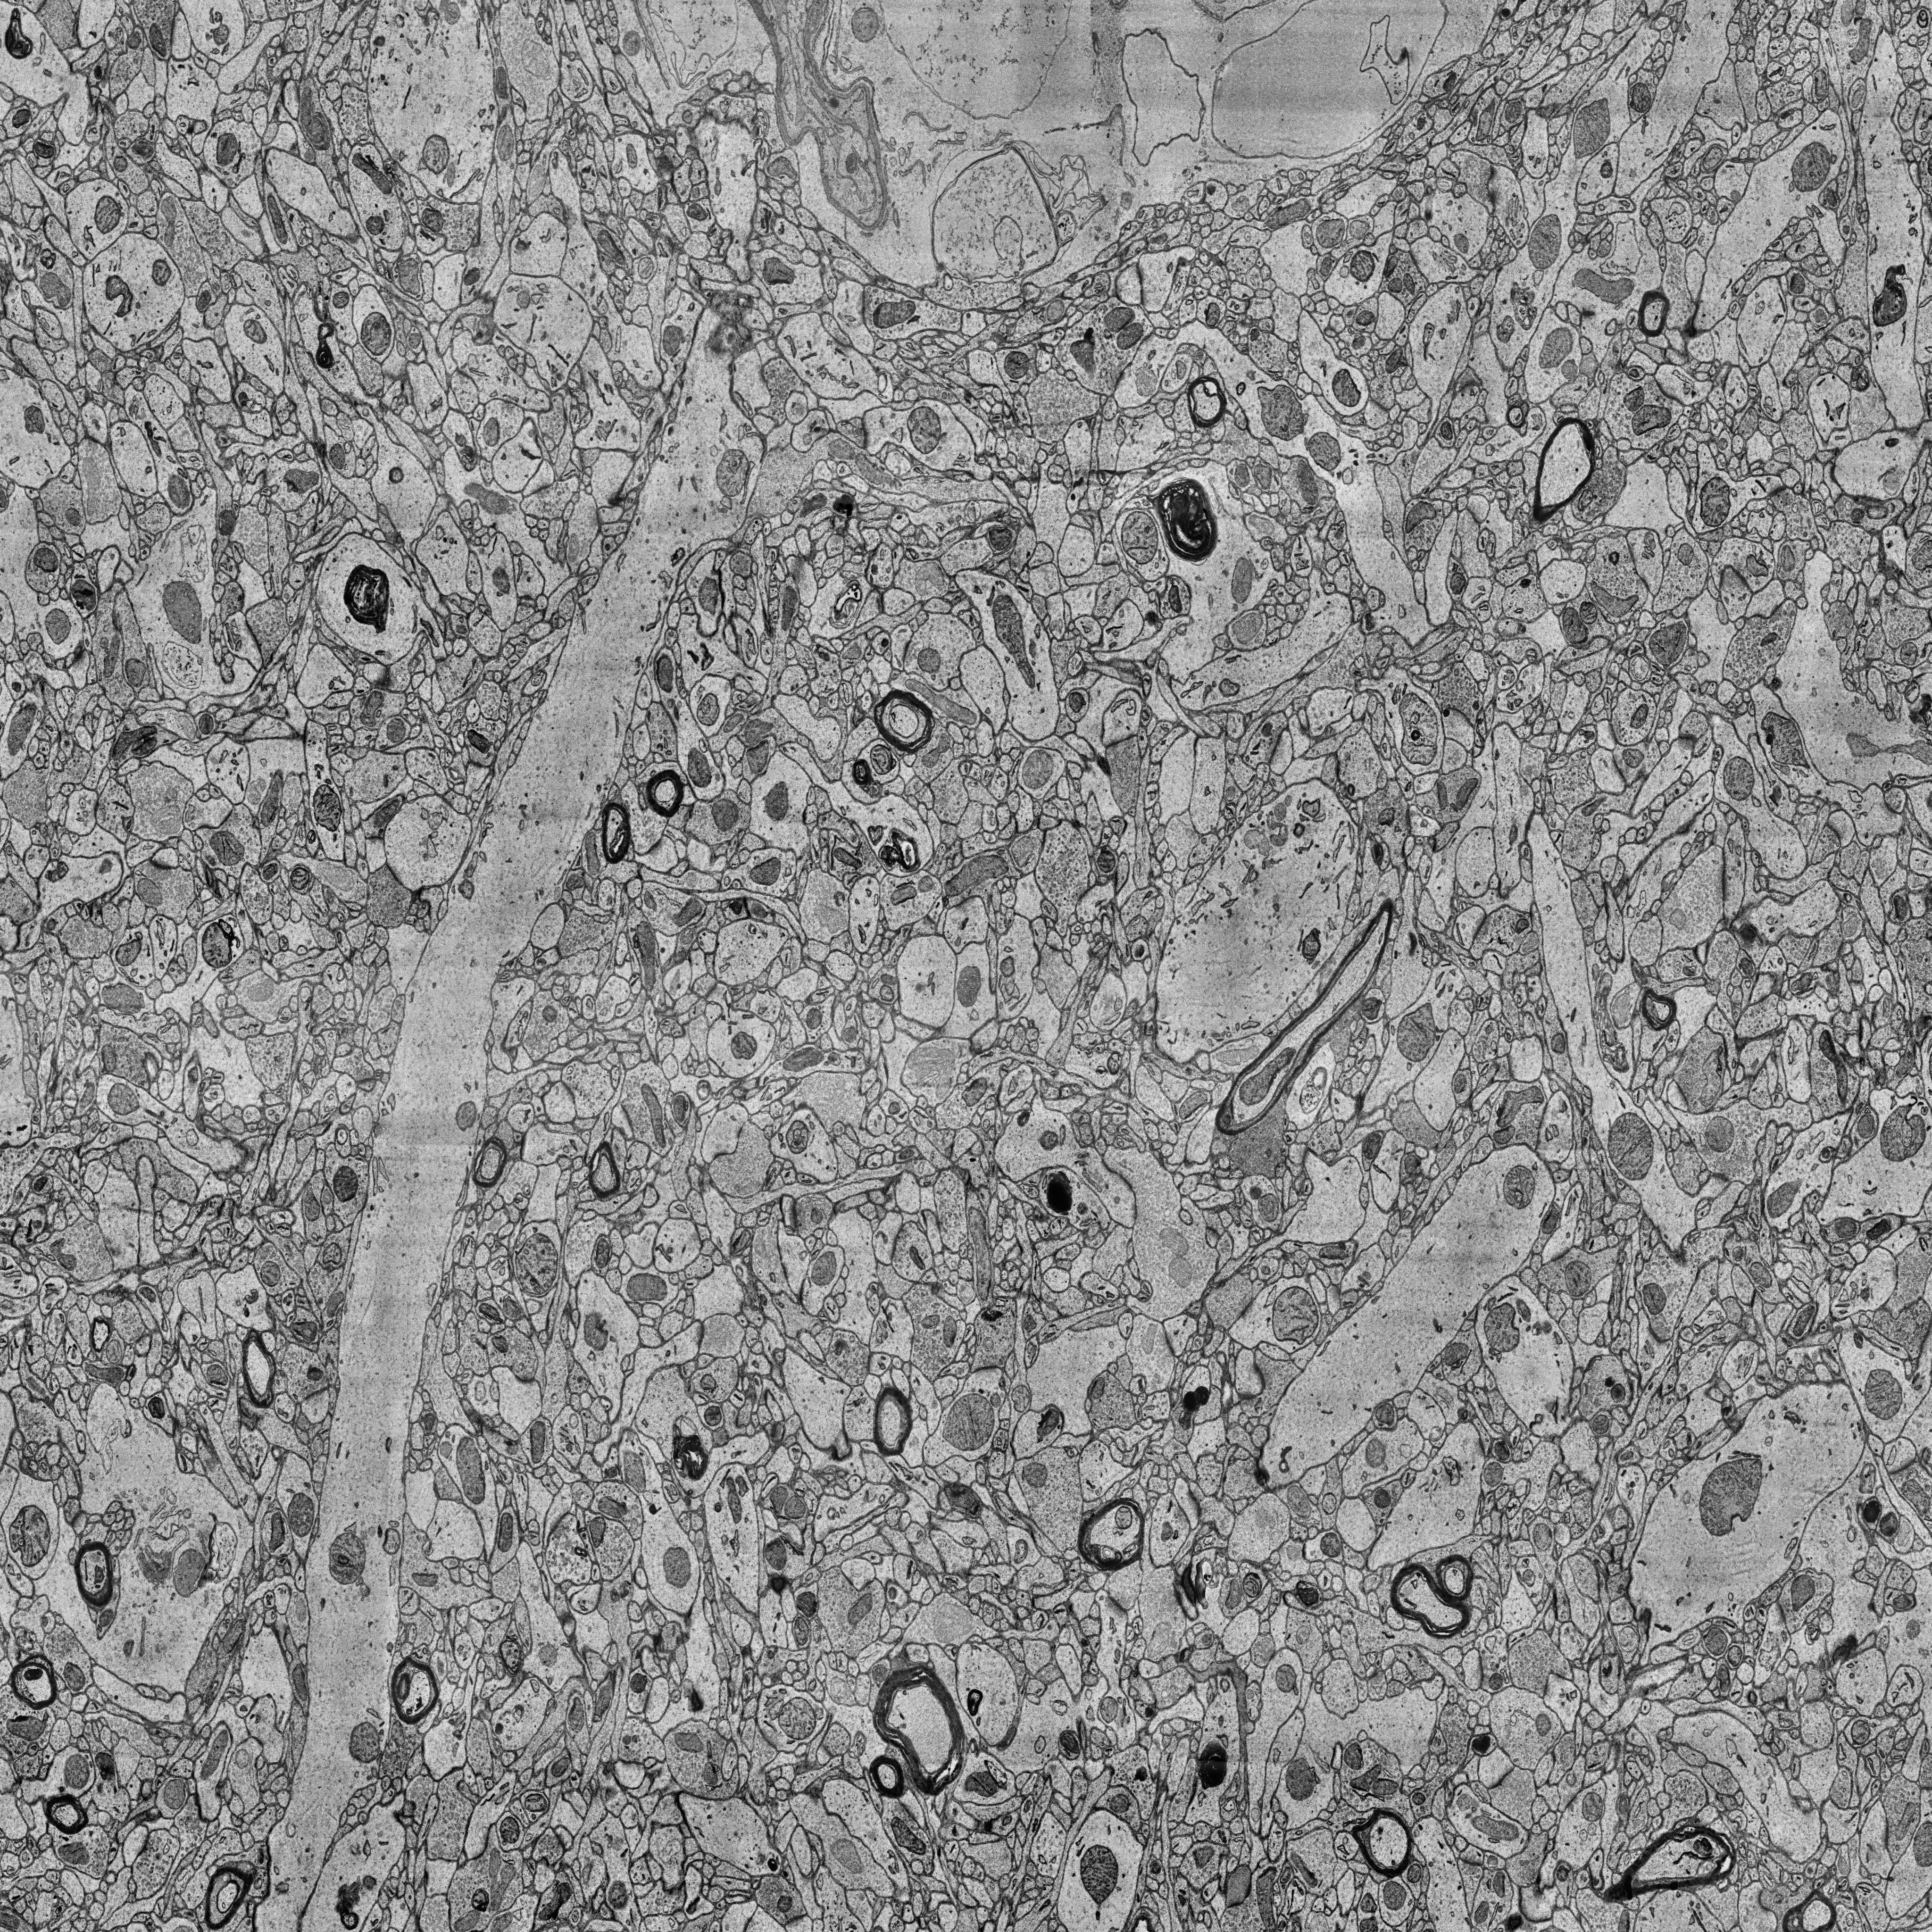
Electron microscopy slice of human cortex tissue
Slice depth (z): 89
Mitochondria instances in slice: 468